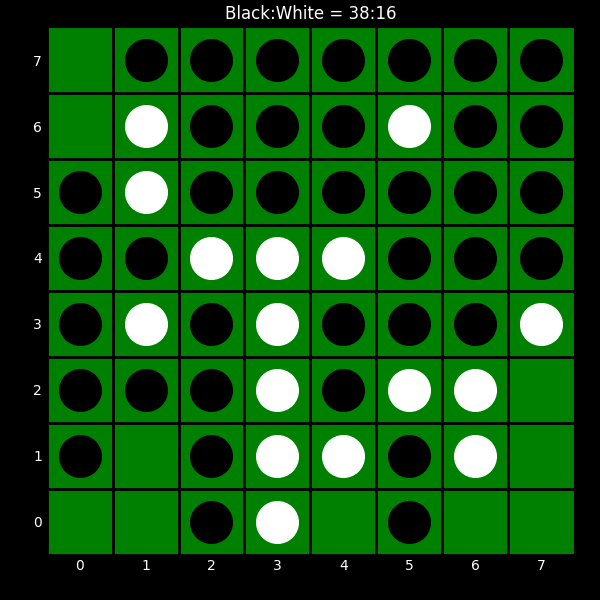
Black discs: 38
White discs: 16